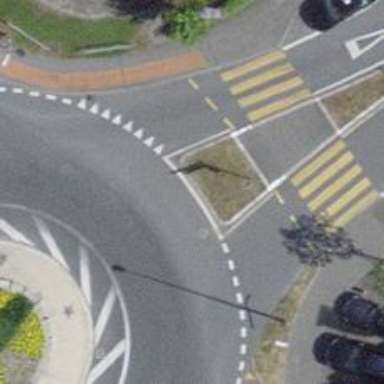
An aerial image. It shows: Road with "give way" sign.